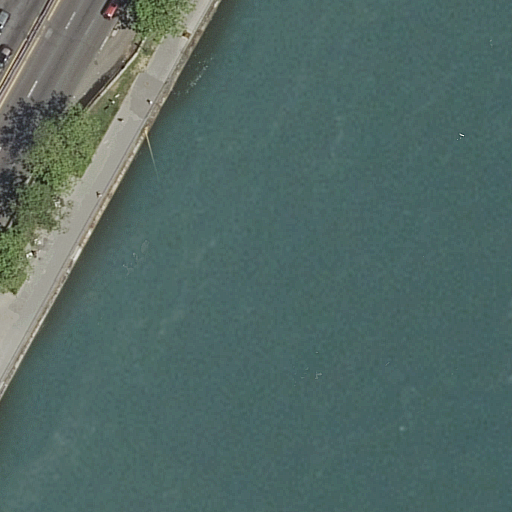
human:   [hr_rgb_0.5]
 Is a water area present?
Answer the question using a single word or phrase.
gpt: yes

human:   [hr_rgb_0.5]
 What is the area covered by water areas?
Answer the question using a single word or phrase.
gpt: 8803m2

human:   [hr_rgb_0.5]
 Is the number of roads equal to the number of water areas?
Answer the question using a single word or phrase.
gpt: no

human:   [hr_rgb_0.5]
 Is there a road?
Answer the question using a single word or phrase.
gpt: yes

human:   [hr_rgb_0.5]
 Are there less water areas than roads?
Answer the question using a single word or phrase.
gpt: yes

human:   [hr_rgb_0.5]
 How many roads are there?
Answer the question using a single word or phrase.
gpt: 3

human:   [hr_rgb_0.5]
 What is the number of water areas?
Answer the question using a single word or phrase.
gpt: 1

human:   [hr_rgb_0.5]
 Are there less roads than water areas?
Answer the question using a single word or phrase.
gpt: no

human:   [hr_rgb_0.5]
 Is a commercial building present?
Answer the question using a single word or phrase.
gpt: no

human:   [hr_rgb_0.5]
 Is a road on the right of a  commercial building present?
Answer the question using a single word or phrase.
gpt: no

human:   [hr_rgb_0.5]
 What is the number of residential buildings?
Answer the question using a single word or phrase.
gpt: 0

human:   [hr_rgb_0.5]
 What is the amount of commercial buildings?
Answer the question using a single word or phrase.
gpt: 0

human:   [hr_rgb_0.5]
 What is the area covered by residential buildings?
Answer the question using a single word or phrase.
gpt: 0m2

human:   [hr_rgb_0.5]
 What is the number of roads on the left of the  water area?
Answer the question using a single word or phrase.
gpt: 3

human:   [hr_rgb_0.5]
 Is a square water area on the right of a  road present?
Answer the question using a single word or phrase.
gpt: no

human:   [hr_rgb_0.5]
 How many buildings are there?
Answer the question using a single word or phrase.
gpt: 0

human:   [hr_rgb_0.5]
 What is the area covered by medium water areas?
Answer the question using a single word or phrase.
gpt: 0m2

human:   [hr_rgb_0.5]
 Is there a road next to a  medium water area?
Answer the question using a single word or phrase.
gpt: no

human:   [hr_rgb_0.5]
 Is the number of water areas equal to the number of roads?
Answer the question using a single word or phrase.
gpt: no

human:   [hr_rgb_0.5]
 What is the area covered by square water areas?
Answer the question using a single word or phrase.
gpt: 0m2

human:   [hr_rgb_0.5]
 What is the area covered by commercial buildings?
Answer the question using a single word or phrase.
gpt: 0m2

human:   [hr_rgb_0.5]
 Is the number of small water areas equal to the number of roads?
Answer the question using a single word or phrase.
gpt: no

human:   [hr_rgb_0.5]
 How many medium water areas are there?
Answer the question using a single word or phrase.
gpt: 0

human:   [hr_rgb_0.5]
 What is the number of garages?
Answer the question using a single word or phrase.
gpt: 0

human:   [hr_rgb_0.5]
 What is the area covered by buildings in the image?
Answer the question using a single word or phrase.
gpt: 0m2

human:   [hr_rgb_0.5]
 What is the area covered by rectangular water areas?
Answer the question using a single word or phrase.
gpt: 8803m2

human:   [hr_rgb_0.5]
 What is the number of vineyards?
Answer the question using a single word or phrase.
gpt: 0

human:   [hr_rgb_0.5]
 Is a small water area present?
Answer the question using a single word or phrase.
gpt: no

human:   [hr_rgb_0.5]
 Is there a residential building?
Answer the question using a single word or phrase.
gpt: no

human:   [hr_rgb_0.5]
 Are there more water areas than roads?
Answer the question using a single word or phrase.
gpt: no

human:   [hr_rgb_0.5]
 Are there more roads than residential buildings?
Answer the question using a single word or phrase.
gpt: yes

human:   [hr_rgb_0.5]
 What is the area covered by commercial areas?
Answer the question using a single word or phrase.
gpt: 0m2

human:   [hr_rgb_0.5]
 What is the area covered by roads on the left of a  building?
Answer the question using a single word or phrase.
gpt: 0m2

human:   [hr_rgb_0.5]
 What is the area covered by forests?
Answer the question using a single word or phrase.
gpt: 0m2

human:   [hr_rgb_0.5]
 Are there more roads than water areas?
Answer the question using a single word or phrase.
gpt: yes

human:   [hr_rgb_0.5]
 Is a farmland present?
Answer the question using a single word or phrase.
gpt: no

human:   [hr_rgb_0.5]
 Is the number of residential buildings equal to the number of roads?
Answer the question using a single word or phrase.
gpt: no

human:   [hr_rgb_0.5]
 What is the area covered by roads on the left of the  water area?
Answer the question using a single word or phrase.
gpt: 0m2

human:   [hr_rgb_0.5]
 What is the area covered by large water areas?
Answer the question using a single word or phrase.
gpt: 8803m2

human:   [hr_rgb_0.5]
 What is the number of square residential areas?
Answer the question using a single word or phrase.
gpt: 0

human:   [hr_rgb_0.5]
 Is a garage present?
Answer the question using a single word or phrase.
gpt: no

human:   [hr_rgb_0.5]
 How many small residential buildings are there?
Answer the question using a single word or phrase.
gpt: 0

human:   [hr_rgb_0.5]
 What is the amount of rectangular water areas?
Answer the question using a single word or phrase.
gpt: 1

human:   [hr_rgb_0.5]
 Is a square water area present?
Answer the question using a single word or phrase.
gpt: no

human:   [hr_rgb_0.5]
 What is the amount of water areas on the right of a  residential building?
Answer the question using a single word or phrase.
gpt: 0

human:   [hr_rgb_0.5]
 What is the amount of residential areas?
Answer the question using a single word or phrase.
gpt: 0

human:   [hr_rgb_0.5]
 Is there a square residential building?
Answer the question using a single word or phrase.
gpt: no

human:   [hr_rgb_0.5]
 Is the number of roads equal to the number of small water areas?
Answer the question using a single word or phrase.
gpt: no

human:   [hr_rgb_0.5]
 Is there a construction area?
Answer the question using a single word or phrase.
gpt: no

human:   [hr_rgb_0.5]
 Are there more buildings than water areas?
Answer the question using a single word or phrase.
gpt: no

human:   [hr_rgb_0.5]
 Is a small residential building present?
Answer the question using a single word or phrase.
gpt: no

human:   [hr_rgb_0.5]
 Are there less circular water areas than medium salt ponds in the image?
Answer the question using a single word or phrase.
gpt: no

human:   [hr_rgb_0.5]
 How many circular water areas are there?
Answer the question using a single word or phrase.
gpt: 0

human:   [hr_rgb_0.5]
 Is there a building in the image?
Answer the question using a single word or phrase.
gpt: no

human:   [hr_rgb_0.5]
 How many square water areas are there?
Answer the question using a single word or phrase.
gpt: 0

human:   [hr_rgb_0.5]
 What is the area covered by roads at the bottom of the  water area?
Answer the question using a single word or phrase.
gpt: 0m2

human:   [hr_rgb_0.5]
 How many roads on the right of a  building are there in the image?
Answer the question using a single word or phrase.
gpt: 0

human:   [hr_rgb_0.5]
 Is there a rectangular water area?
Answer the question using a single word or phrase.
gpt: yes

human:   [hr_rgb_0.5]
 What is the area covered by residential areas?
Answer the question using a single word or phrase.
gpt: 0m2

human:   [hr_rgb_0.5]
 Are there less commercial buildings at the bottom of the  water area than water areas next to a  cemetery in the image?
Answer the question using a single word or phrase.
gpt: no

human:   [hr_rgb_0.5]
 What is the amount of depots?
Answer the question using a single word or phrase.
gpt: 0

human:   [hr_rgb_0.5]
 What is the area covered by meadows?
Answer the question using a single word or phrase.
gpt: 0m2

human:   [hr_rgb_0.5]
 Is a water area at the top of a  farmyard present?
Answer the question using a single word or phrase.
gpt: no

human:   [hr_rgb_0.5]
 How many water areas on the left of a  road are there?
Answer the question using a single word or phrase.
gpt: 0